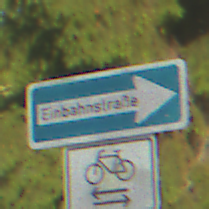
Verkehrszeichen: EinbahnstrasseRechtsweisend
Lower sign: RichtungsangabeDurchPfeile9
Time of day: SunriseSunset
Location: Outdoor (Suburban)
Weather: PartlyCloudy
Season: NotSpecified
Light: Natural